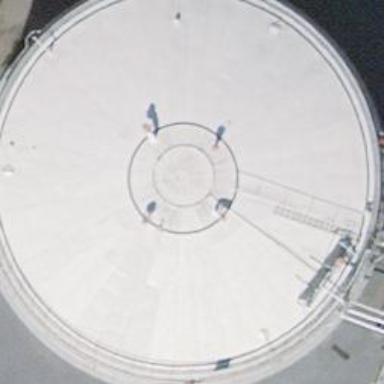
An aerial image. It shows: Storage tank that is man-made.